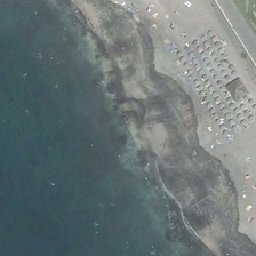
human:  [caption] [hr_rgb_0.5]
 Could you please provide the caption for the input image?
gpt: The top of the beach beside the dark blue sea is woven.

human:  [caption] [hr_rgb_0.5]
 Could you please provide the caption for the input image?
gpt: The upper reaches of the beach next to the dark blue sea are weaving.

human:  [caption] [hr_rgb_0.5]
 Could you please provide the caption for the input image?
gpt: People on the beach near the dark blue sea are like cloth.

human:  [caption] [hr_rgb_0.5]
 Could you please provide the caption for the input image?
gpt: The beach beside the dark blue sea landed like a weaver.

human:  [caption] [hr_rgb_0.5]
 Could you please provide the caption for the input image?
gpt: People on the dark blue seaside are like weavers.